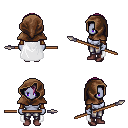
a pixel art fantasy rpg character, female body template, dark elf, purple skin, white cape, metal pants, pink bangs hairstyle, cloth hood, leather bracers, maroon shoes, spear, four views (front, back, left, right), 2x2 character sprite sheet, small pixel art, hard edges, no anti-aliasing